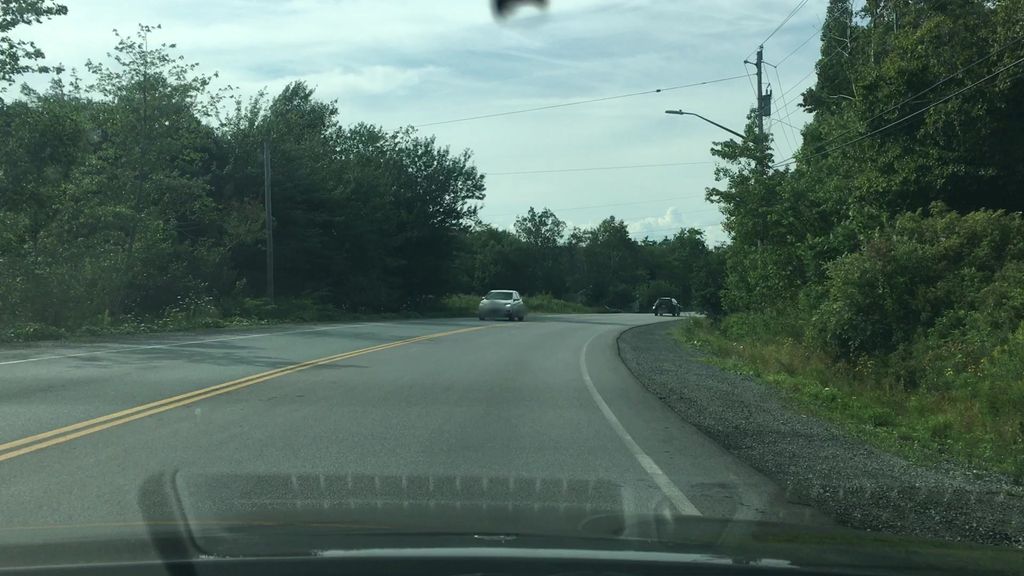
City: halifax